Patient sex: F
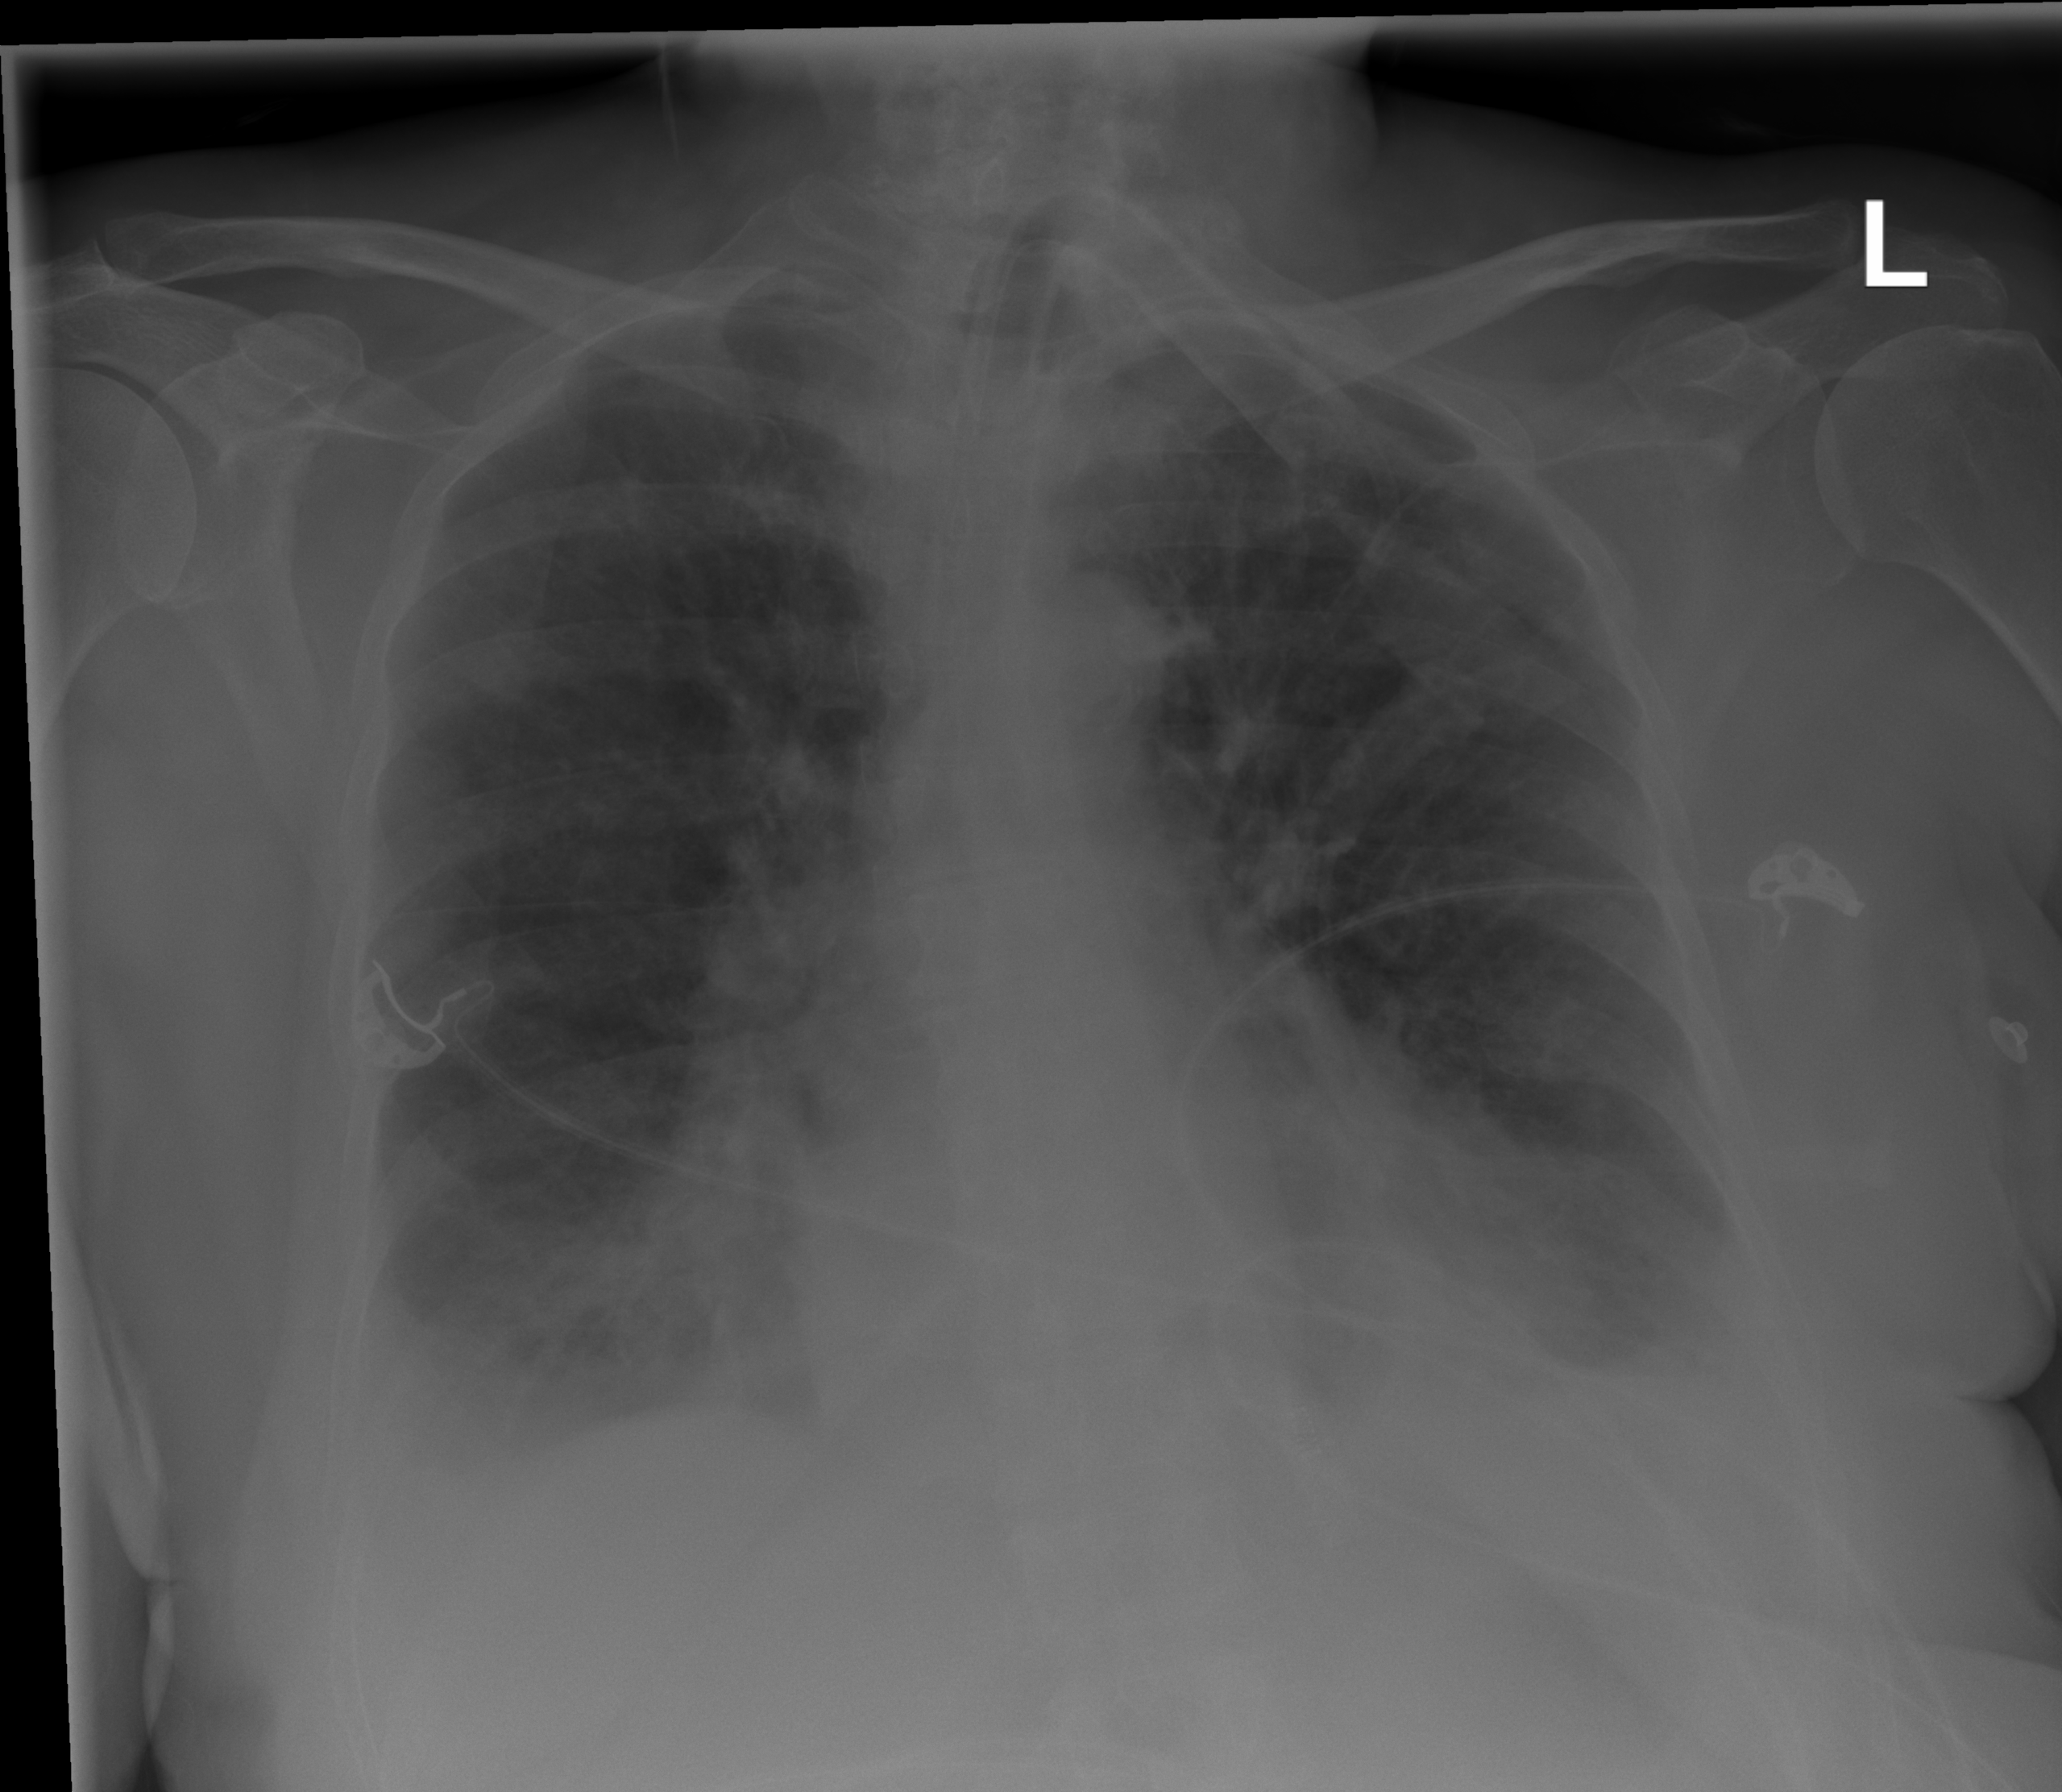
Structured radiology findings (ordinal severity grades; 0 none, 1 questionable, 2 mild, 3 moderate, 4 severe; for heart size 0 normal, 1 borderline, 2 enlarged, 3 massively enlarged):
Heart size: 0
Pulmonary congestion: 2
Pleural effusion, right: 2
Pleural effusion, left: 2
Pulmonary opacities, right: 0
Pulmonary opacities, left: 0
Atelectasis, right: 2
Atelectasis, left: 0